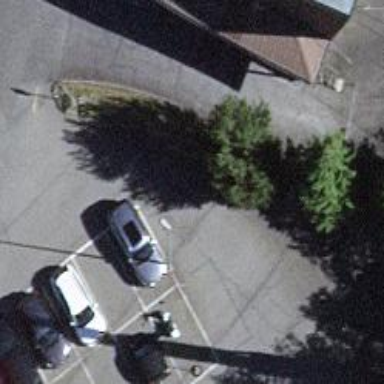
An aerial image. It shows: Parking aisle designated as service road.